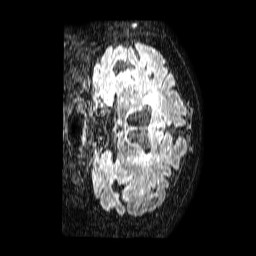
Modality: FLAIR
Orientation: coronal
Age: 72
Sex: female
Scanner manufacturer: philips
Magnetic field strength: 1.5 T
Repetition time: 4.8 s
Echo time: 0.3 s